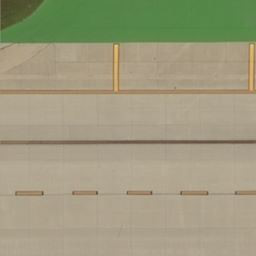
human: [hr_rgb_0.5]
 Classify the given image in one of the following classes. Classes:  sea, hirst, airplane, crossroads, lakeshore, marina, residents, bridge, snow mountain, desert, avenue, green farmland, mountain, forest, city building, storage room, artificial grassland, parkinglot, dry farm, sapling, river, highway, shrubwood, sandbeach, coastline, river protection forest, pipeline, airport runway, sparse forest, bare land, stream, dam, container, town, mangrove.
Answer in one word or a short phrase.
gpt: airport runway